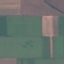
Land use / land cover class: AnnualCrop